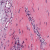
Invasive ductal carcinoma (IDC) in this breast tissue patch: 0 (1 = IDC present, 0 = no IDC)